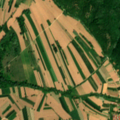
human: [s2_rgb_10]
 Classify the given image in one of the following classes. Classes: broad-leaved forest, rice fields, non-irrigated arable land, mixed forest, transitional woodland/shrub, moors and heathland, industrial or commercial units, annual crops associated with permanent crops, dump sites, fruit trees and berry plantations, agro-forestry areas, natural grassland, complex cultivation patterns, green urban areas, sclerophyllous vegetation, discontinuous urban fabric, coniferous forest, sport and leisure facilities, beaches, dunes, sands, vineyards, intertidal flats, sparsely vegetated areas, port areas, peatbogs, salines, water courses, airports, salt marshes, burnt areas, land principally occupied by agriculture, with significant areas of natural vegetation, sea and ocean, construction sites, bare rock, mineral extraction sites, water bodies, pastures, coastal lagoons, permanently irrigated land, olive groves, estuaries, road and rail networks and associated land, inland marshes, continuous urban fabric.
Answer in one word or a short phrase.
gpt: discontinuous urban fabric, complex cultivation patterns, broad-leaved forest